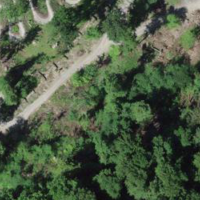
EUNIS habitat code: 44
Species observed at this site:
Cosmos bipinnatus
Allium ursinum
Fraxinus excelsior
Mercurialis perennis
Fagus sylvatica